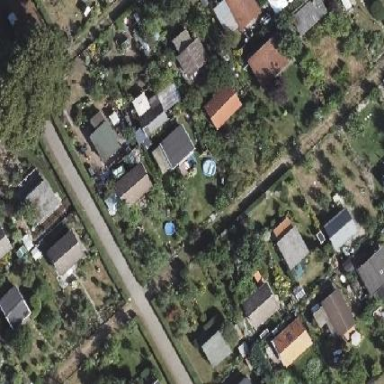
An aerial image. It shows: Plot within allotments.